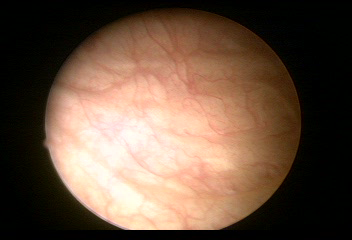
Modality: WLC
Class: Normal mucosa
Bladder cancer association: No